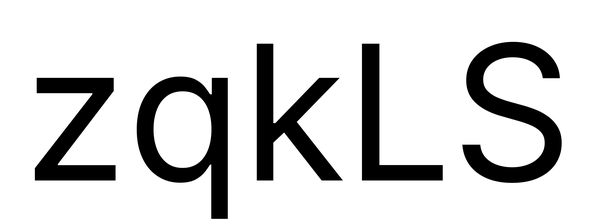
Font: Inter_Regular